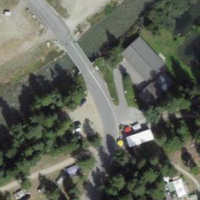
EUNIS habitat code: 43
Species observed at this site:
Campanula barbata
Sorbus aucuparia
Linnaea borealis
Arnica montana
Eriopygodes imbecillus
Lonicera caerulea